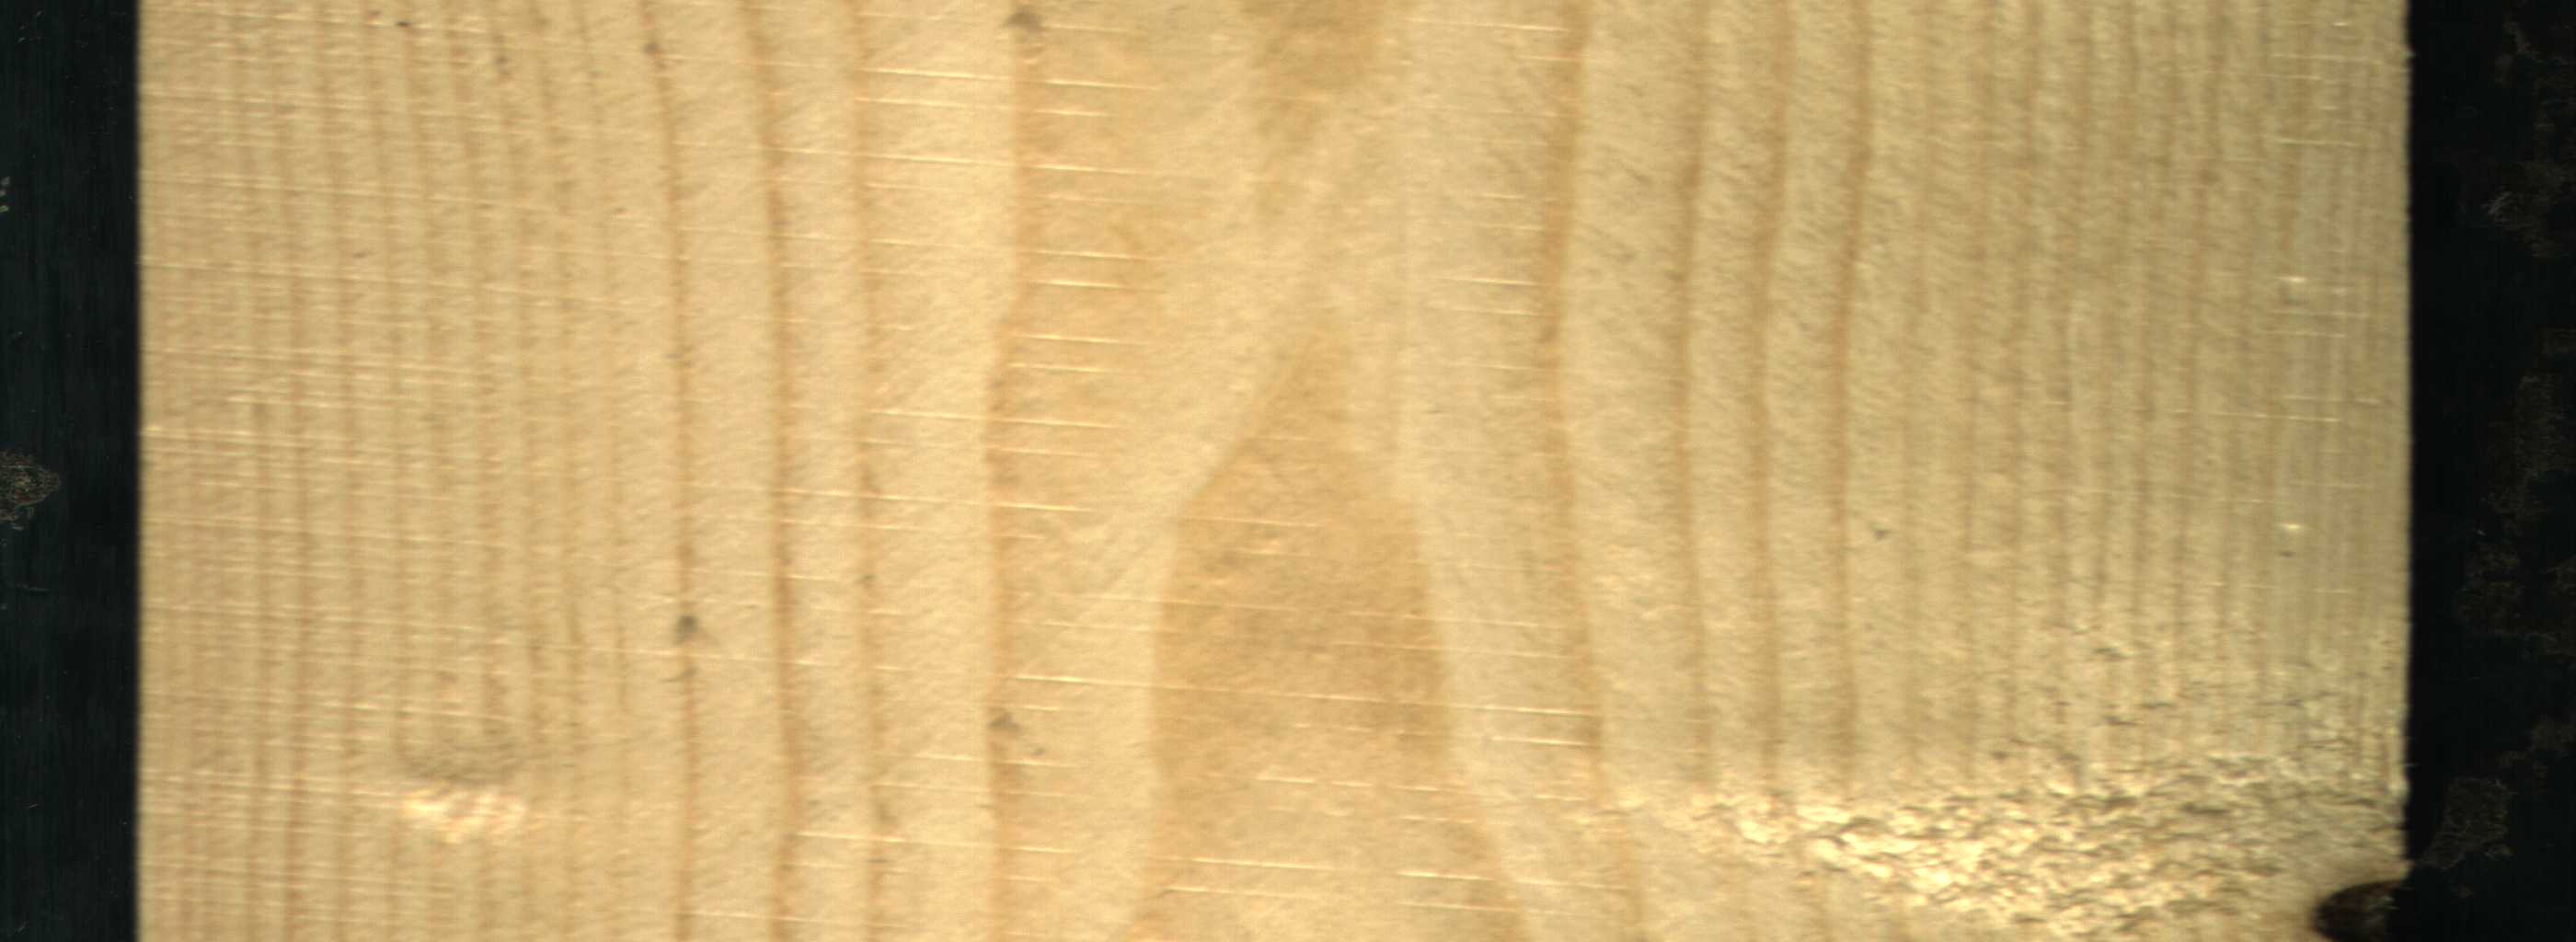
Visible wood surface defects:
Knot_missing